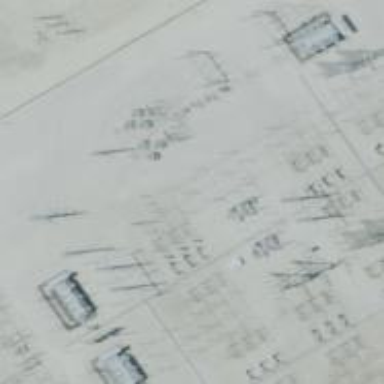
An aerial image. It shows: Switch used for power control.